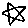
Label: star